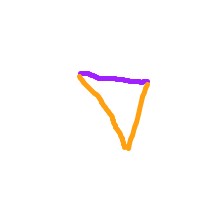
Shape: triangle